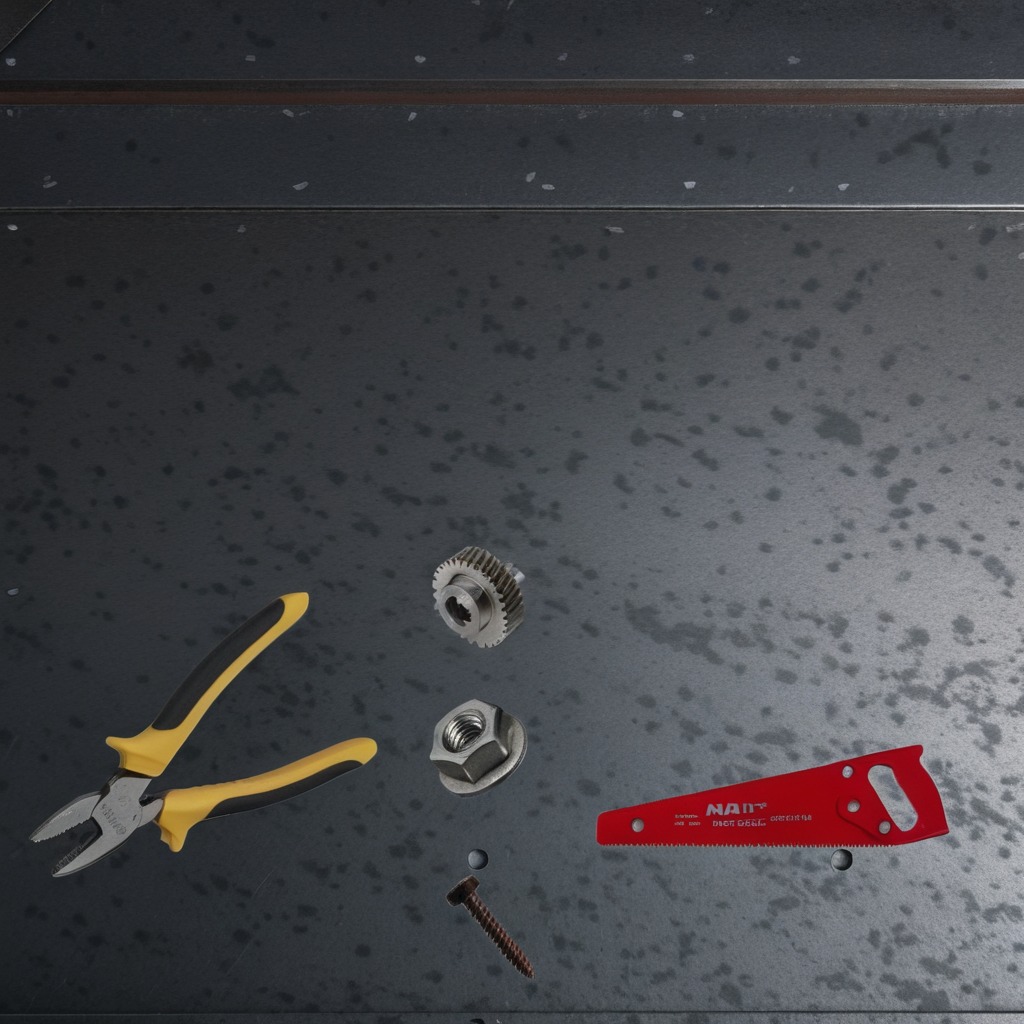
A steel gear with teeth, a metal machine screw, a pair of pliers, a handheld metal saw, and a metal nut are lying on the cold steel table in a mining workshop.